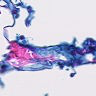
Metastatic tissue present: no